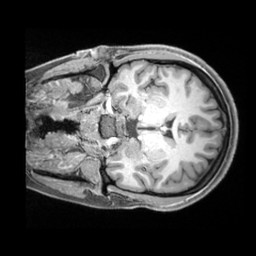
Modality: T1w
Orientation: coronal
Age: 20
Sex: female
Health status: ill
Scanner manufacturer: siemens
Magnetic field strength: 3 T
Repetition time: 2.2 s
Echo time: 0.00218 s